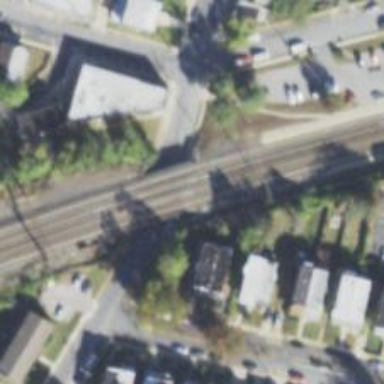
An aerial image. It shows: Bridge over railway with electrified contact lines.